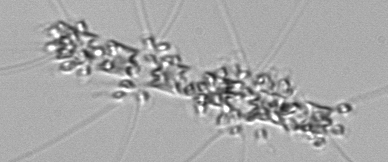
Label: Chaetoceros_didymus_TAG_external_flagellate